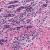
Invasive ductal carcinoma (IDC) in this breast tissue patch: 0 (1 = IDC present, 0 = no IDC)